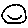
Label: smiley face